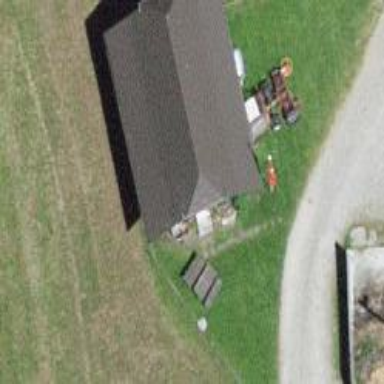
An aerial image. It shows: Rural barn.